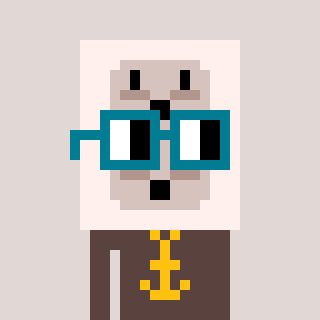
a pixel art character with square dark green glasses, a outlet-shaped head and a darkbrown-colored body on a warm background